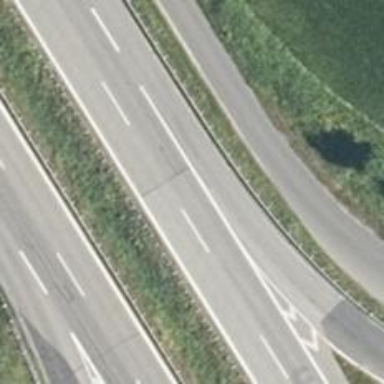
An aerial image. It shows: Trunk highway designated for motor vehicles.